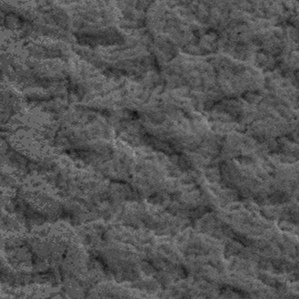
Label: frost